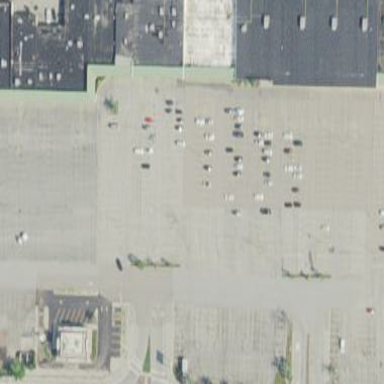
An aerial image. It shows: Mall building.